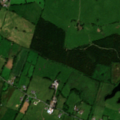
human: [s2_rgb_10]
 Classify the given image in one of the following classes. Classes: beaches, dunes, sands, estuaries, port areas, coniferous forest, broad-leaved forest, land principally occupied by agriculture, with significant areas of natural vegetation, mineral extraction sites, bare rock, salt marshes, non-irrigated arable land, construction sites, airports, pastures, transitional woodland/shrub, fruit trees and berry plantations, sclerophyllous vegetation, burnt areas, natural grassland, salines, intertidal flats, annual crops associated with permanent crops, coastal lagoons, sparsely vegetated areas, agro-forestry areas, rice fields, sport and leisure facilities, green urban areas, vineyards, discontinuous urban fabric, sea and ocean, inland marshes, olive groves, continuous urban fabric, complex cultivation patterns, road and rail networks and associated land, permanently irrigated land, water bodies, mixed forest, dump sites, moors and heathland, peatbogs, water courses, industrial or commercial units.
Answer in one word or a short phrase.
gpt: pastures, mixed forest